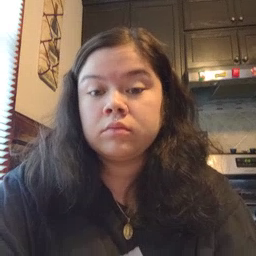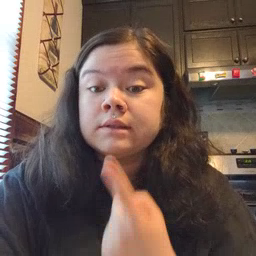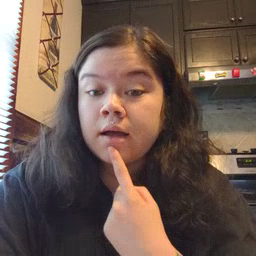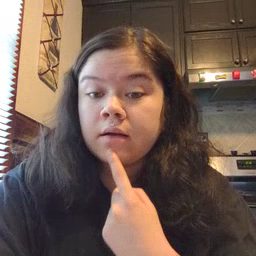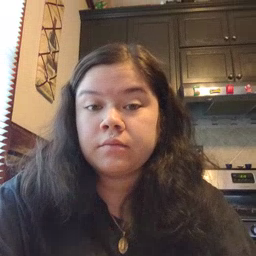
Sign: say